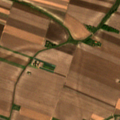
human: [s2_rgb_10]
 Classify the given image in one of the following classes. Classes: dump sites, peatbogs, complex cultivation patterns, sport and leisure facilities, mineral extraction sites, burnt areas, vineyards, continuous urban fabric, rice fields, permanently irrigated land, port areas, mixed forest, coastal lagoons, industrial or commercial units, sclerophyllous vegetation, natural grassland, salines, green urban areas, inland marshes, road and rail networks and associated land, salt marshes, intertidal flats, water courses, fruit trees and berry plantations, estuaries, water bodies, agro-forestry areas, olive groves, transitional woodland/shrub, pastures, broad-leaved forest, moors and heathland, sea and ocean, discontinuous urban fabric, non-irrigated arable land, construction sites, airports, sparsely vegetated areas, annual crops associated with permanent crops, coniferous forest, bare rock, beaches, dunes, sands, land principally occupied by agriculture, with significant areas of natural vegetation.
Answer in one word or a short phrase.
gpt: non-irrigated arable land